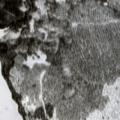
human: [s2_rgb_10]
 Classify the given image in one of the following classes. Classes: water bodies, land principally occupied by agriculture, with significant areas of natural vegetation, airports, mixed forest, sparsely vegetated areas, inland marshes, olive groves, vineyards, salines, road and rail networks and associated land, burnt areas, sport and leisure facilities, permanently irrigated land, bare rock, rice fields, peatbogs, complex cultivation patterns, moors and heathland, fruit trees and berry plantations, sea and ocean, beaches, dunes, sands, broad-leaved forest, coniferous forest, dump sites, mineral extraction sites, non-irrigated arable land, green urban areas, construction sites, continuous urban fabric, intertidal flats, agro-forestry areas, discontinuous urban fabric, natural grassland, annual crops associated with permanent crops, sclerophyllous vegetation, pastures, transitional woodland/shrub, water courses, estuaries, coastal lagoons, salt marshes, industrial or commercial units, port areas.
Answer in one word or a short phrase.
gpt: coniferous forest, mixed forest, transitional woodland/shrub, water bodies